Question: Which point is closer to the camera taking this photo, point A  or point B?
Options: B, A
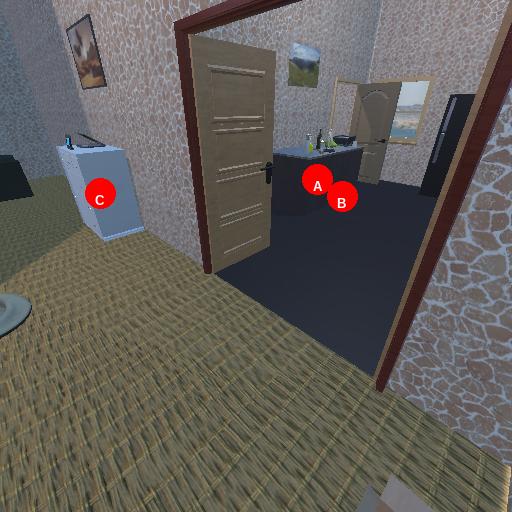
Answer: B